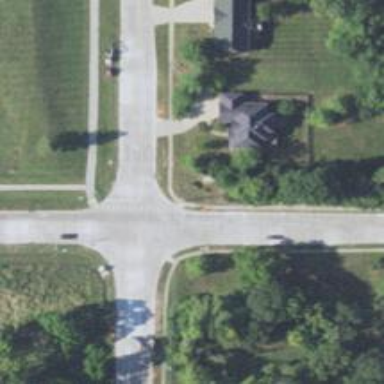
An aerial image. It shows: Marked crossing on the road.